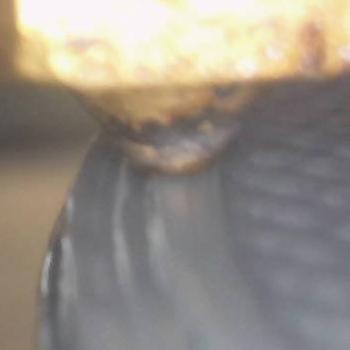
Flow rate: 105%